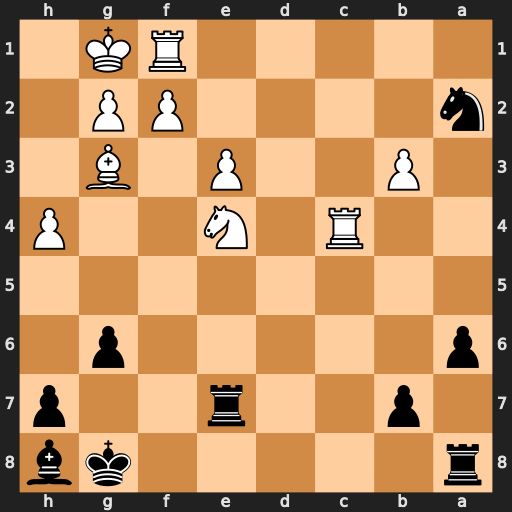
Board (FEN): r5kb/1p2r2p/p5p1/8/2R1N2P/1P2P1B1/n4PP1/5RK1
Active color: b
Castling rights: -
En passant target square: -
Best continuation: b5 Bd6 bxc4